Field crop: maize
Growth stage: 2
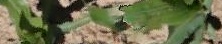
Species: maize